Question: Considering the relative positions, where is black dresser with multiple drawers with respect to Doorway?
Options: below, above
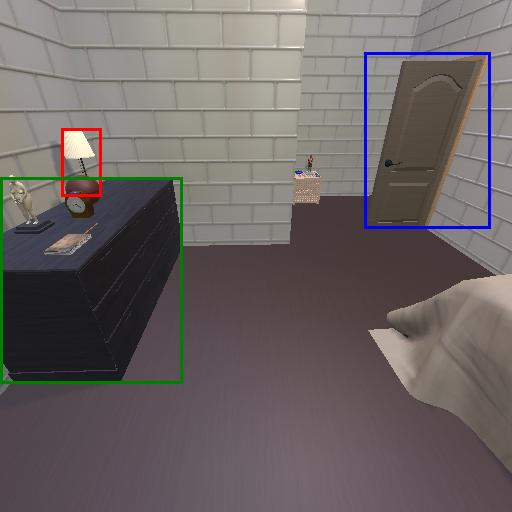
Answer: below